Question: I have a razor partial view, which is throwing and error which says:
> Index (zero based) must be greater than or equal to zero and less than
the size of the argument list.
When I look at the stack trace, I find a call to 'String.Format(string, args)'.
The problem is in this line of code there is no such call to 'String.Format()'. Furthermore, the debugger highlights a section of code where there is no such call to 'String.Format()'.
I have tried deleting temporary internet files. I have tried cleaning and rebuilding. I am using Visual Studio Web Developer Express 2013 Update 4.
Here is a photo of the debugger at the time of error throwing (note the green highlight, and also the red highlight from the break point - seems to be selecting something else that isn't there):

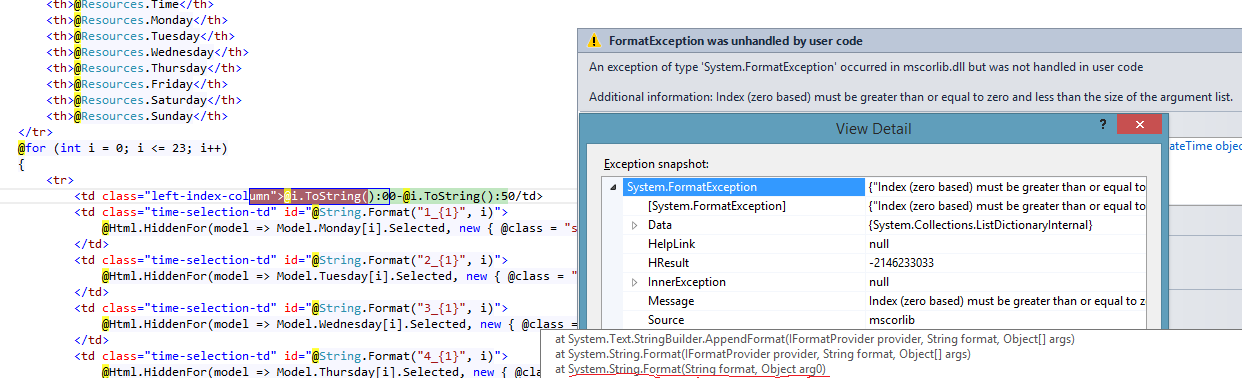
Answer: It's the following lines that are throwing an exception (4 in total)
'''
@string.Format("1_{1}", i)
'''
should be
'''
@string.Format("1_{0}", i)
'''
You're only providing one parameter to 'string.Format()', which corresponds to index 0 of the internal params array. Consider the following code:
'''
public static string Format(string format, params object[] args);
'''
This is the BCL signature for string.Format(), notice how the 'args' parameter is declared as an array. the 'params' keyword merely allows syntactic sugar which hides the array from consumer code. The <URL> in the 'format string' represent a 0-based index into that array.
References
- <URL>